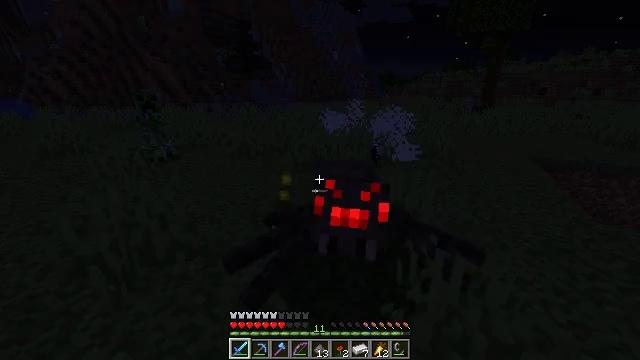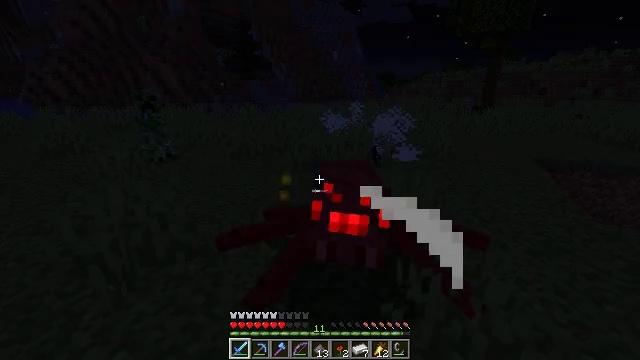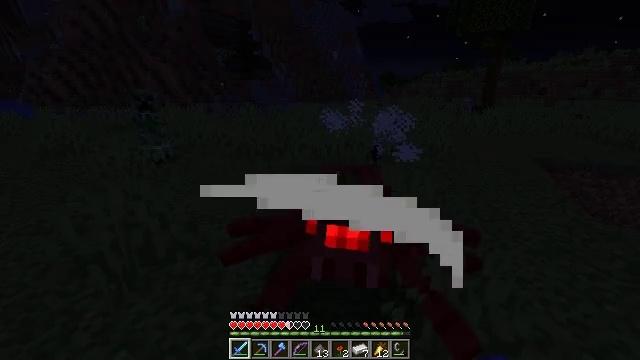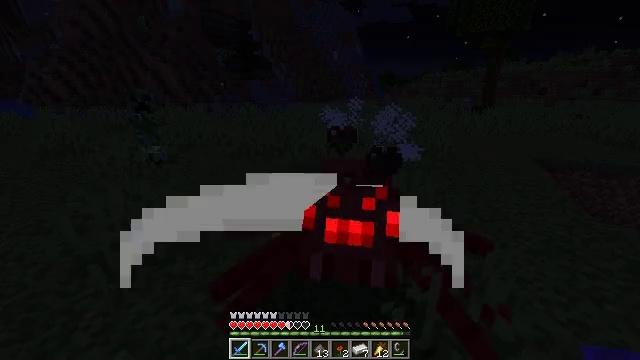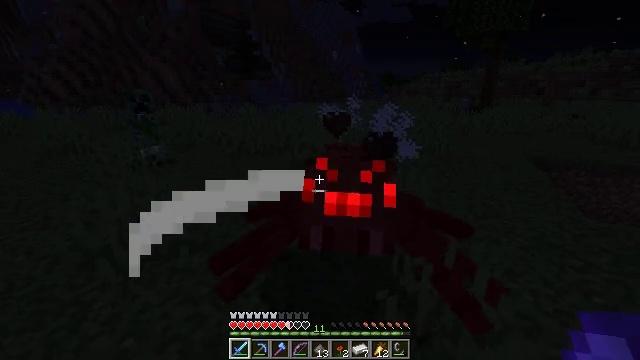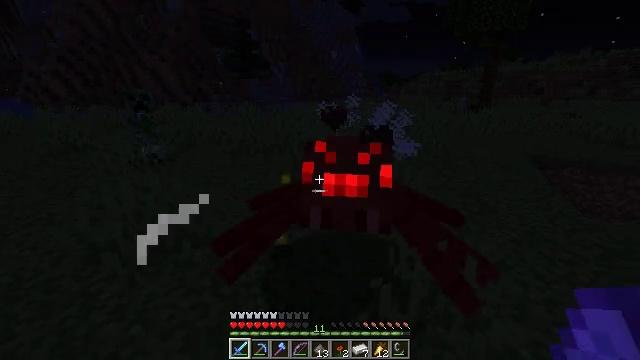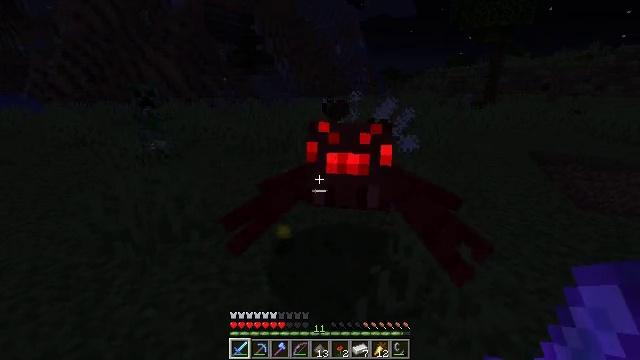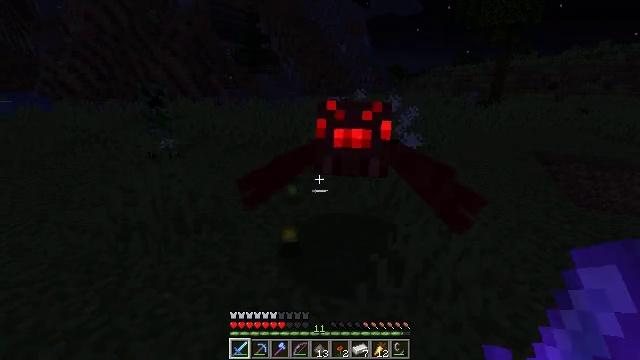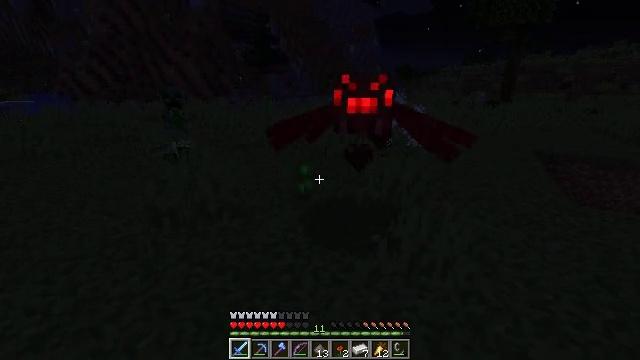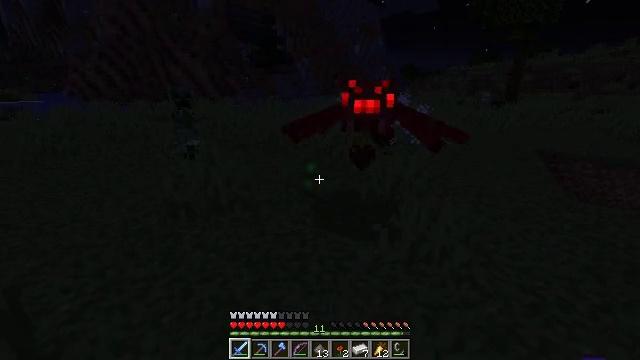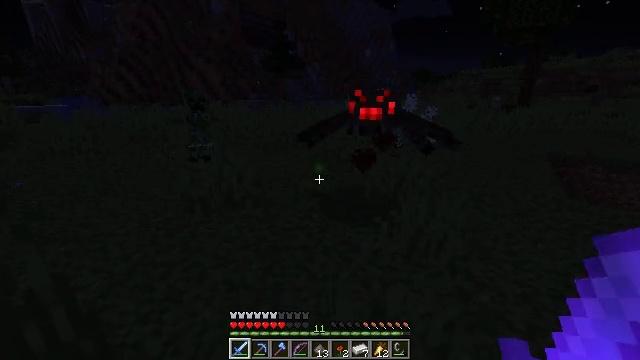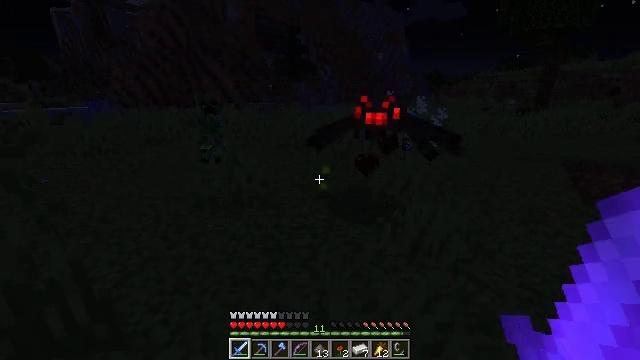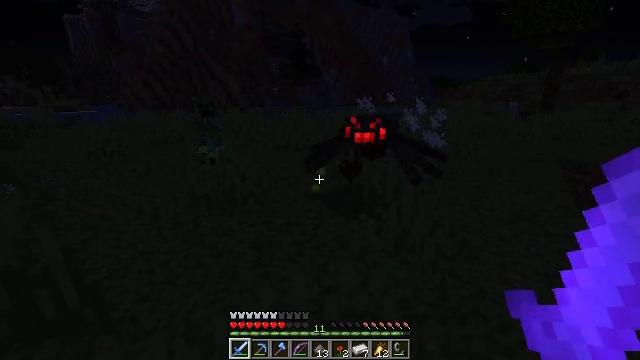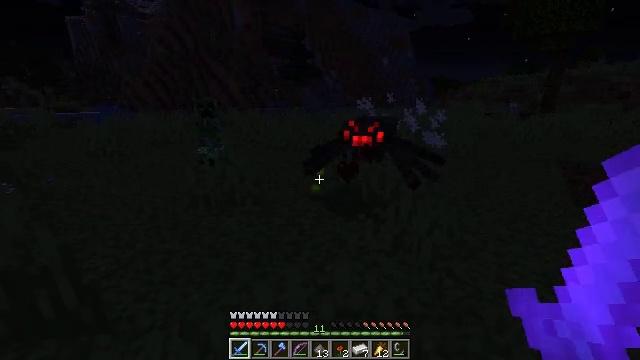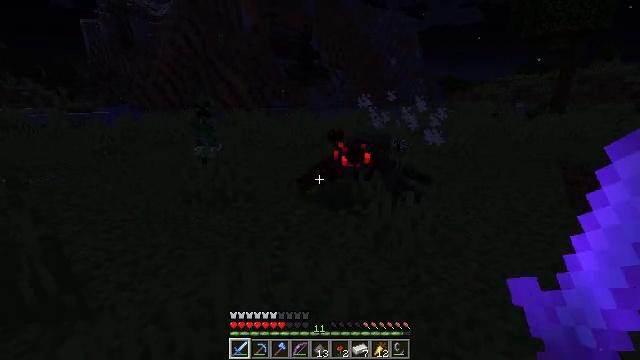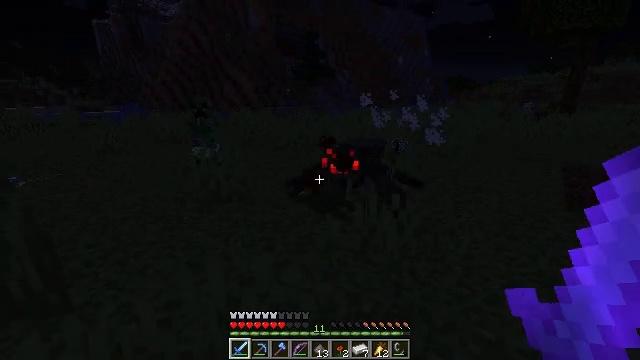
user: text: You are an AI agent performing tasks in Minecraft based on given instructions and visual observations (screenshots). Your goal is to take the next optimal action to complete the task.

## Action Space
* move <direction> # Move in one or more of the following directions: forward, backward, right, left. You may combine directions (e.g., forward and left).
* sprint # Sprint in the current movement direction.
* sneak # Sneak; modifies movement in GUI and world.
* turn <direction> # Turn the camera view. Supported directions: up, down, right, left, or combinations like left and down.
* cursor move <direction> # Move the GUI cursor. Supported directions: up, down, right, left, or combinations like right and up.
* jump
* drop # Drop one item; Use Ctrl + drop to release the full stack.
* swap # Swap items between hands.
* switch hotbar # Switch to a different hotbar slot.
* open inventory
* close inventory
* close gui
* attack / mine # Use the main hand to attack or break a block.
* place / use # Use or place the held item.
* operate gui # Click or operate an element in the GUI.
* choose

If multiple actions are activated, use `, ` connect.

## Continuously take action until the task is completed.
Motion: motion action
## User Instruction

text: Gather grass on the ground.
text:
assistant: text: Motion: no_op
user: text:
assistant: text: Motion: no_op
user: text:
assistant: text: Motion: no_op
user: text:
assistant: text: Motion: move back
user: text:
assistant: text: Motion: move back
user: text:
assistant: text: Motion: move back
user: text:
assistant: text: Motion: move back, turn left
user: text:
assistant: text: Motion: move back, turn left
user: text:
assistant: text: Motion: move back, turn left
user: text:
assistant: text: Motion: move back and move right, turn left
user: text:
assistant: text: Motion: move right, turn left
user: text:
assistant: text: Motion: move right, turn left
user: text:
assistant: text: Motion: move right
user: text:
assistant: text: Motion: move right, turn left
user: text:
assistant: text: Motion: move right, turn left
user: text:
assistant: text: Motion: move forward and move right, turn left
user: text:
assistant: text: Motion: move forward and move right
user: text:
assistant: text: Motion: move forward and move right
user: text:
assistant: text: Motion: move forward and move right
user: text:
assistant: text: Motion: move right, turn left and down, attack / mine
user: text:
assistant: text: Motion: move back, turn left and down, attack / mine
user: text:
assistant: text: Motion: move back, turn left and up, attack / mine
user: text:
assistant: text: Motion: move back, turn left and up, attack / mine
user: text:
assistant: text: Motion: move back, turn left and up
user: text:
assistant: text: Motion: no_op